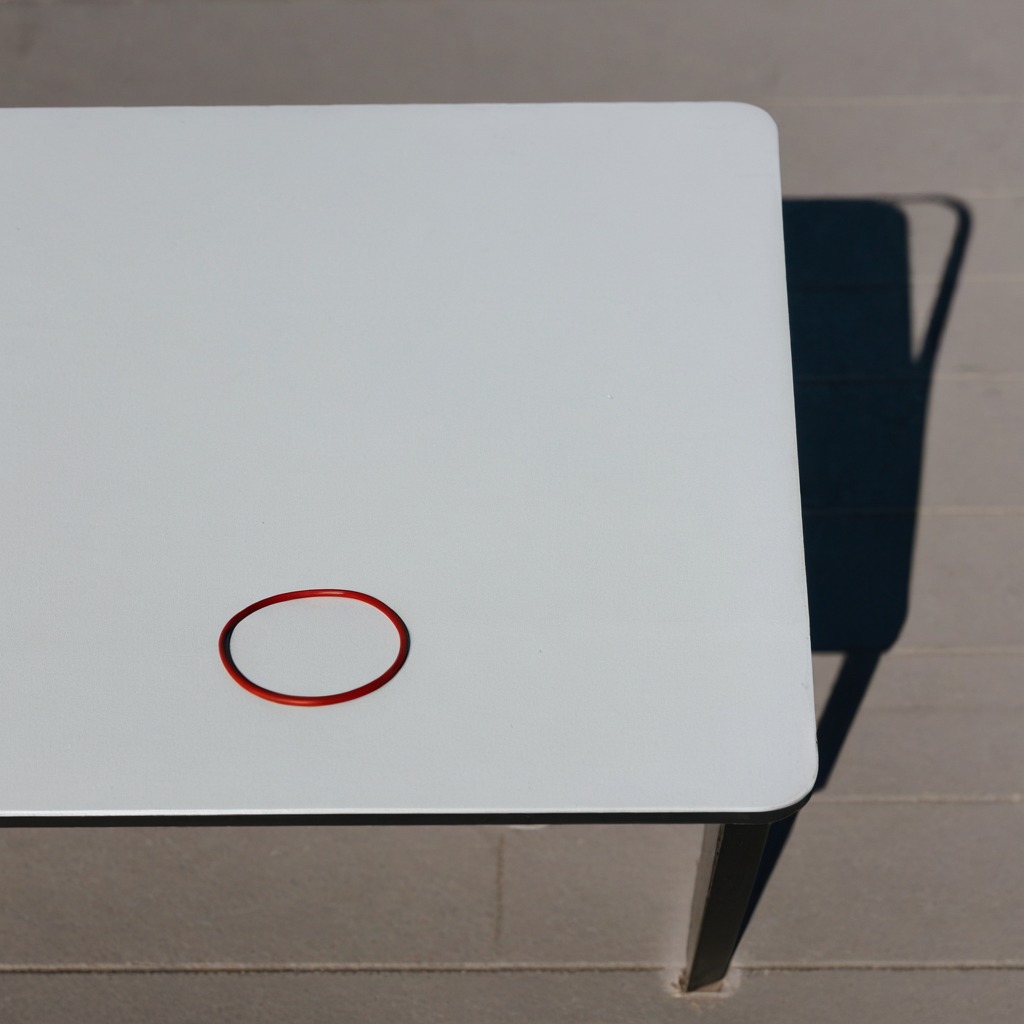
A rubber O-ring lying on the table.